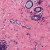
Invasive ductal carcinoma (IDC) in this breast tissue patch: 0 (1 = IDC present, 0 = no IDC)